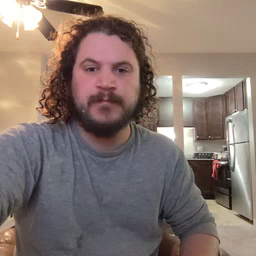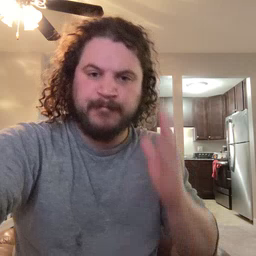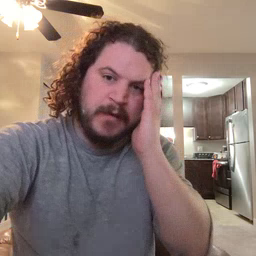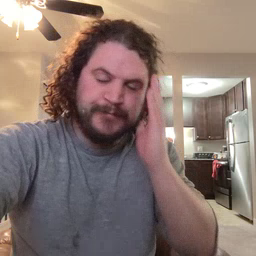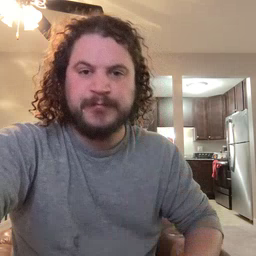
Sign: bed